Question: I am using ghost.py to take a screencapture of a webpage. But the script isn't capturing any of the images on the page. I've set download_images=True - but that doesn't seem to work.
My code:
'''
from ghost import Ghost
ghost = Ghost(wait_timeout=4, download_images = True) #download_images not working
ghost.open('http://sex-offender.vsp.virginia.gov/sor/policy.html')
ghost.capture_to('page.png')
'''

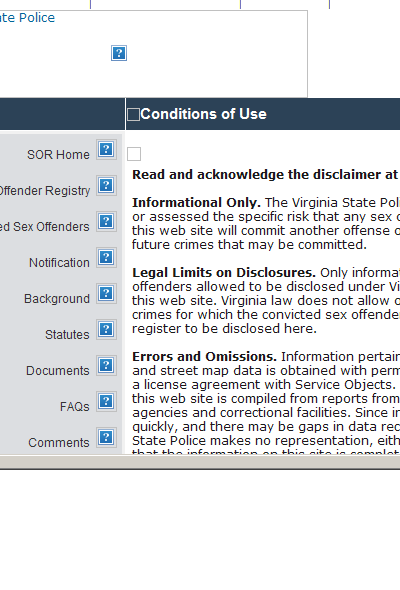
Answer: For posterity:
This issue is only raised when using python 2.7. No problems if you use python 3.3.